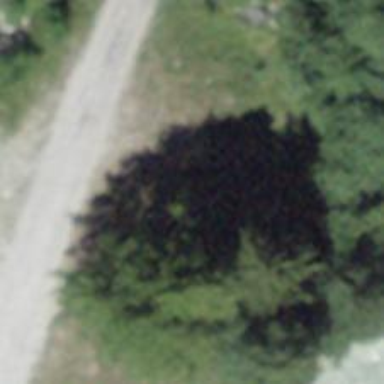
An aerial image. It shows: Bench.